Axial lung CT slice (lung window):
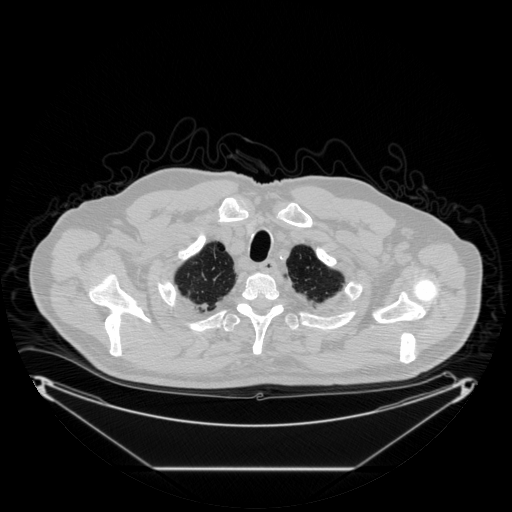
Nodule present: no